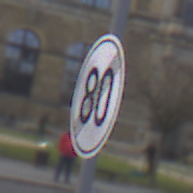
Verkehrszeichen: EndeGeschwindigkeit80
Umgebung: Outdoor, Urban
Tageszeit: MorningAfternoon
Wetter: PartlyCloudy
Licht: Natural
Jahreszeit: NotSpecified
Kontrast: LowContrast